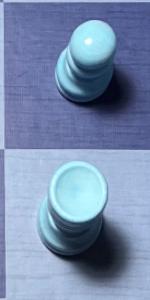
Label: Rook_White